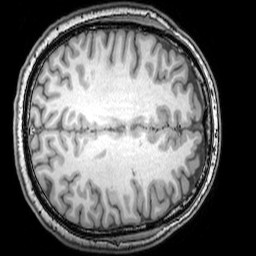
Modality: T1w
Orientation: axial
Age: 25
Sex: male
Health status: healthy
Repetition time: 0.081 s
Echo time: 0.037 s